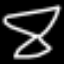
Label: hourglass